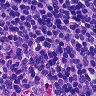
Metastatic tissue present: no